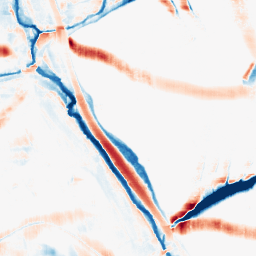
Category: morphological
Decomposition family: morphological_square
Decomposition parameters: operation: average
size: 20
Upsampling method: cubic_mitchell
Upsampling parameters: scale: 8
Upsampling scale: 8